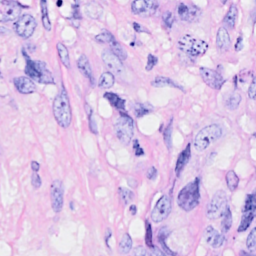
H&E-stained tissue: Breast